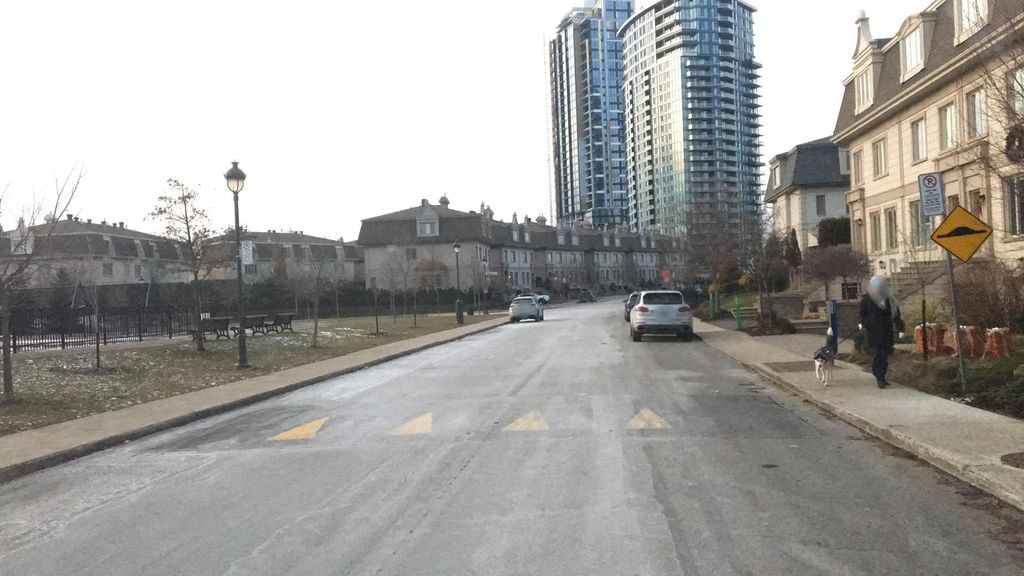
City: montreal